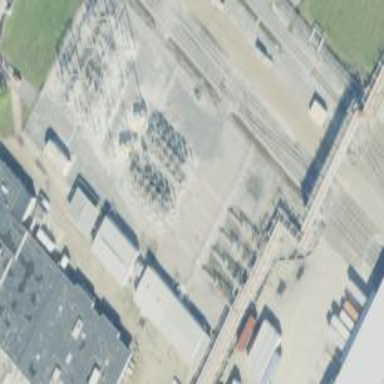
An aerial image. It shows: Outdoor industrial power substation with fence surrounding it.